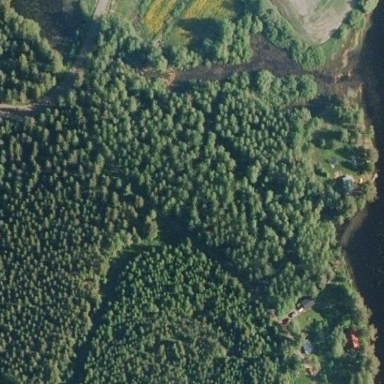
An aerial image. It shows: Forest with mixed types of leaves.